Interaction volume radius: 5 \u00c5
Interaction volume height: 20 \u00c5
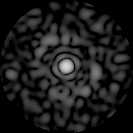
Disorder parameter: 0.8332